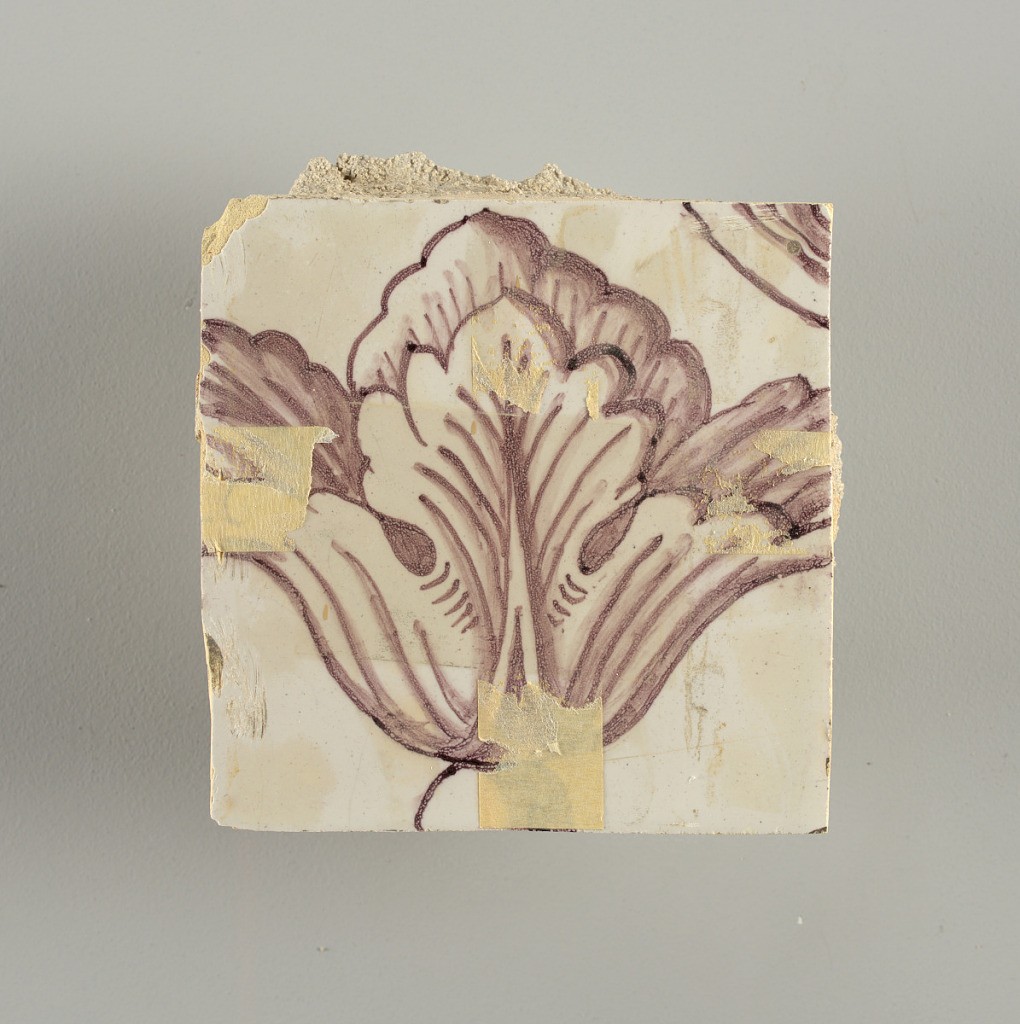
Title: Wall facing
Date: ca. 1725
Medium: tin-glazed earthenware, underglaze
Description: Two vertical rectangles, twenty-three tiles high.  A) Nine tiles wide at top; seven tiles wide at bottom.  B) Ten and one-half tiles wide.

Arabesque design of foliage.  A) with centered figure of Justice under a canopy.  B) with centered urn.